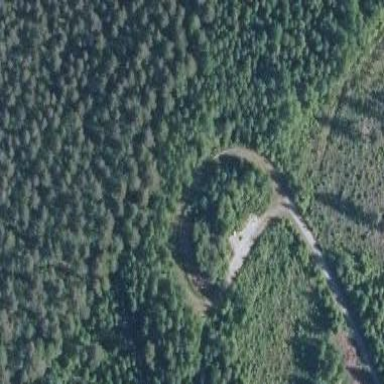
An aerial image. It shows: Unpaved track road.